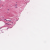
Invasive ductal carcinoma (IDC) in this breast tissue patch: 0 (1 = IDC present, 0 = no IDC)